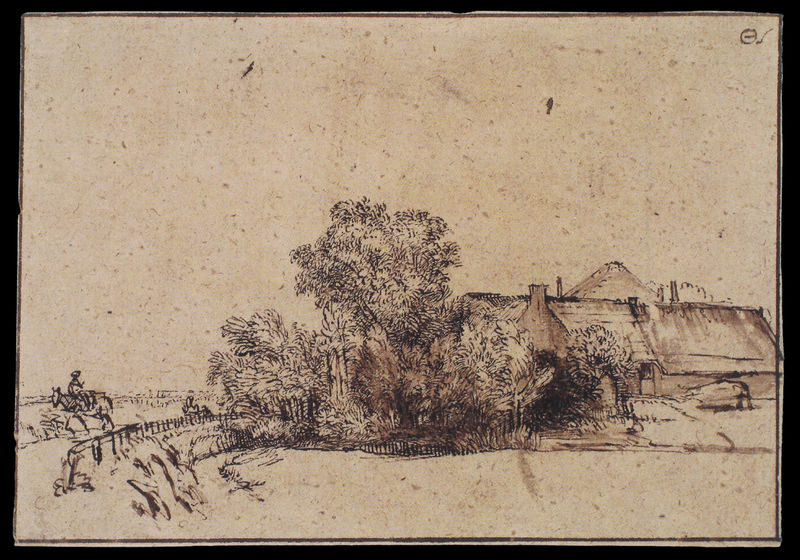
Titel: Bauernhaus am Amsteldeich
Künstler: Harmensz van Rijn Rembrandt
Institution: Dresden, Staatliches Kupferstichkabinett
Schlagwörter: baum, feder, himmel, mann, weiß, bäume, landschaft, braun, schwarz, skizze, straße, zeichnung, dach, gebäude, gras, haus, tier, tiere, weg, wiese, zaun, signatur, feld, natur, vögel, weide, weite, büsche, gebüsch, qualm, rauch, kamin, pferd, reiter, schornstein, papier, dorf, kuh, bauernhof, hof, punkte, tusche, strohdach, kohle, druck, radierung, flecken, bauernhaus, gehöft, graben, reisender, kupferstich, druch, belistift, farm, don, ev, quchotte, gv